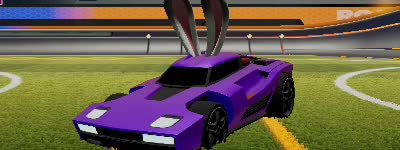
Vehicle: breakout